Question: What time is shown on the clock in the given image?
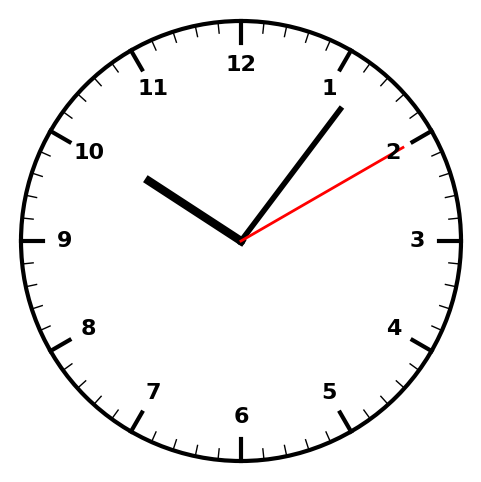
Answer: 10:06:10